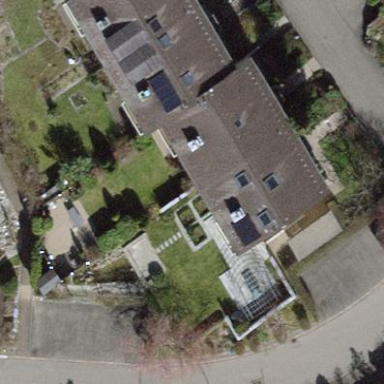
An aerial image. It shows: Building with tile roof.